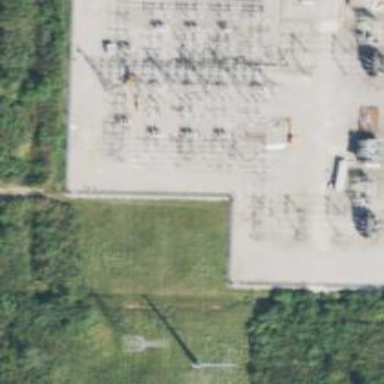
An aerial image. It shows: Switch used for power control.